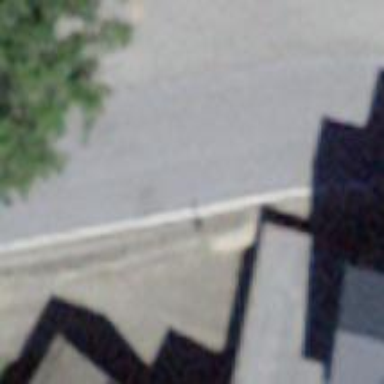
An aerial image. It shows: Bus stop with platform for public transport.